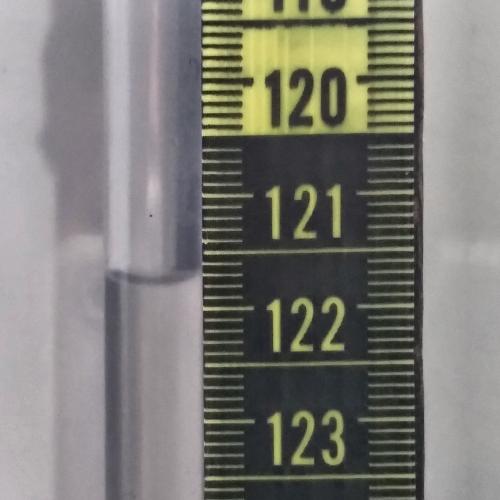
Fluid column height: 121.7 cm